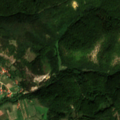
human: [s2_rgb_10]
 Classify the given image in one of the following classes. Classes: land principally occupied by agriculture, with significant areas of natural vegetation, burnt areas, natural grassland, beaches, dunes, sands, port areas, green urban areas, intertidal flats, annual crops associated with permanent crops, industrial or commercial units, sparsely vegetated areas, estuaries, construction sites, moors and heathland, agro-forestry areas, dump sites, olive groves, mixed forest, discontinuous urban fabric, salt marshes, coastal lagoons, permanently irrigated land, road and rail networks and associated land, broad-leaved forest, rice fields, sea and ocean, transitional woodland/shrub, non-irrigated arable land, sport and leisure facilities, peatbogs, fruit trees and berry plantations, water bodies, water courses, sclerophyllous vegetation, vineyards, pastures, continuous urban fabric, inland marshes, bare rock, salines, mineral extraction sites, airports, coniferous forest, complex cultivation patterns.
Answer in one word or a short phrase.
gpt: complex cultivation patterns, broad-leaved forest, transitional woodland/shrub